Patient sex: M
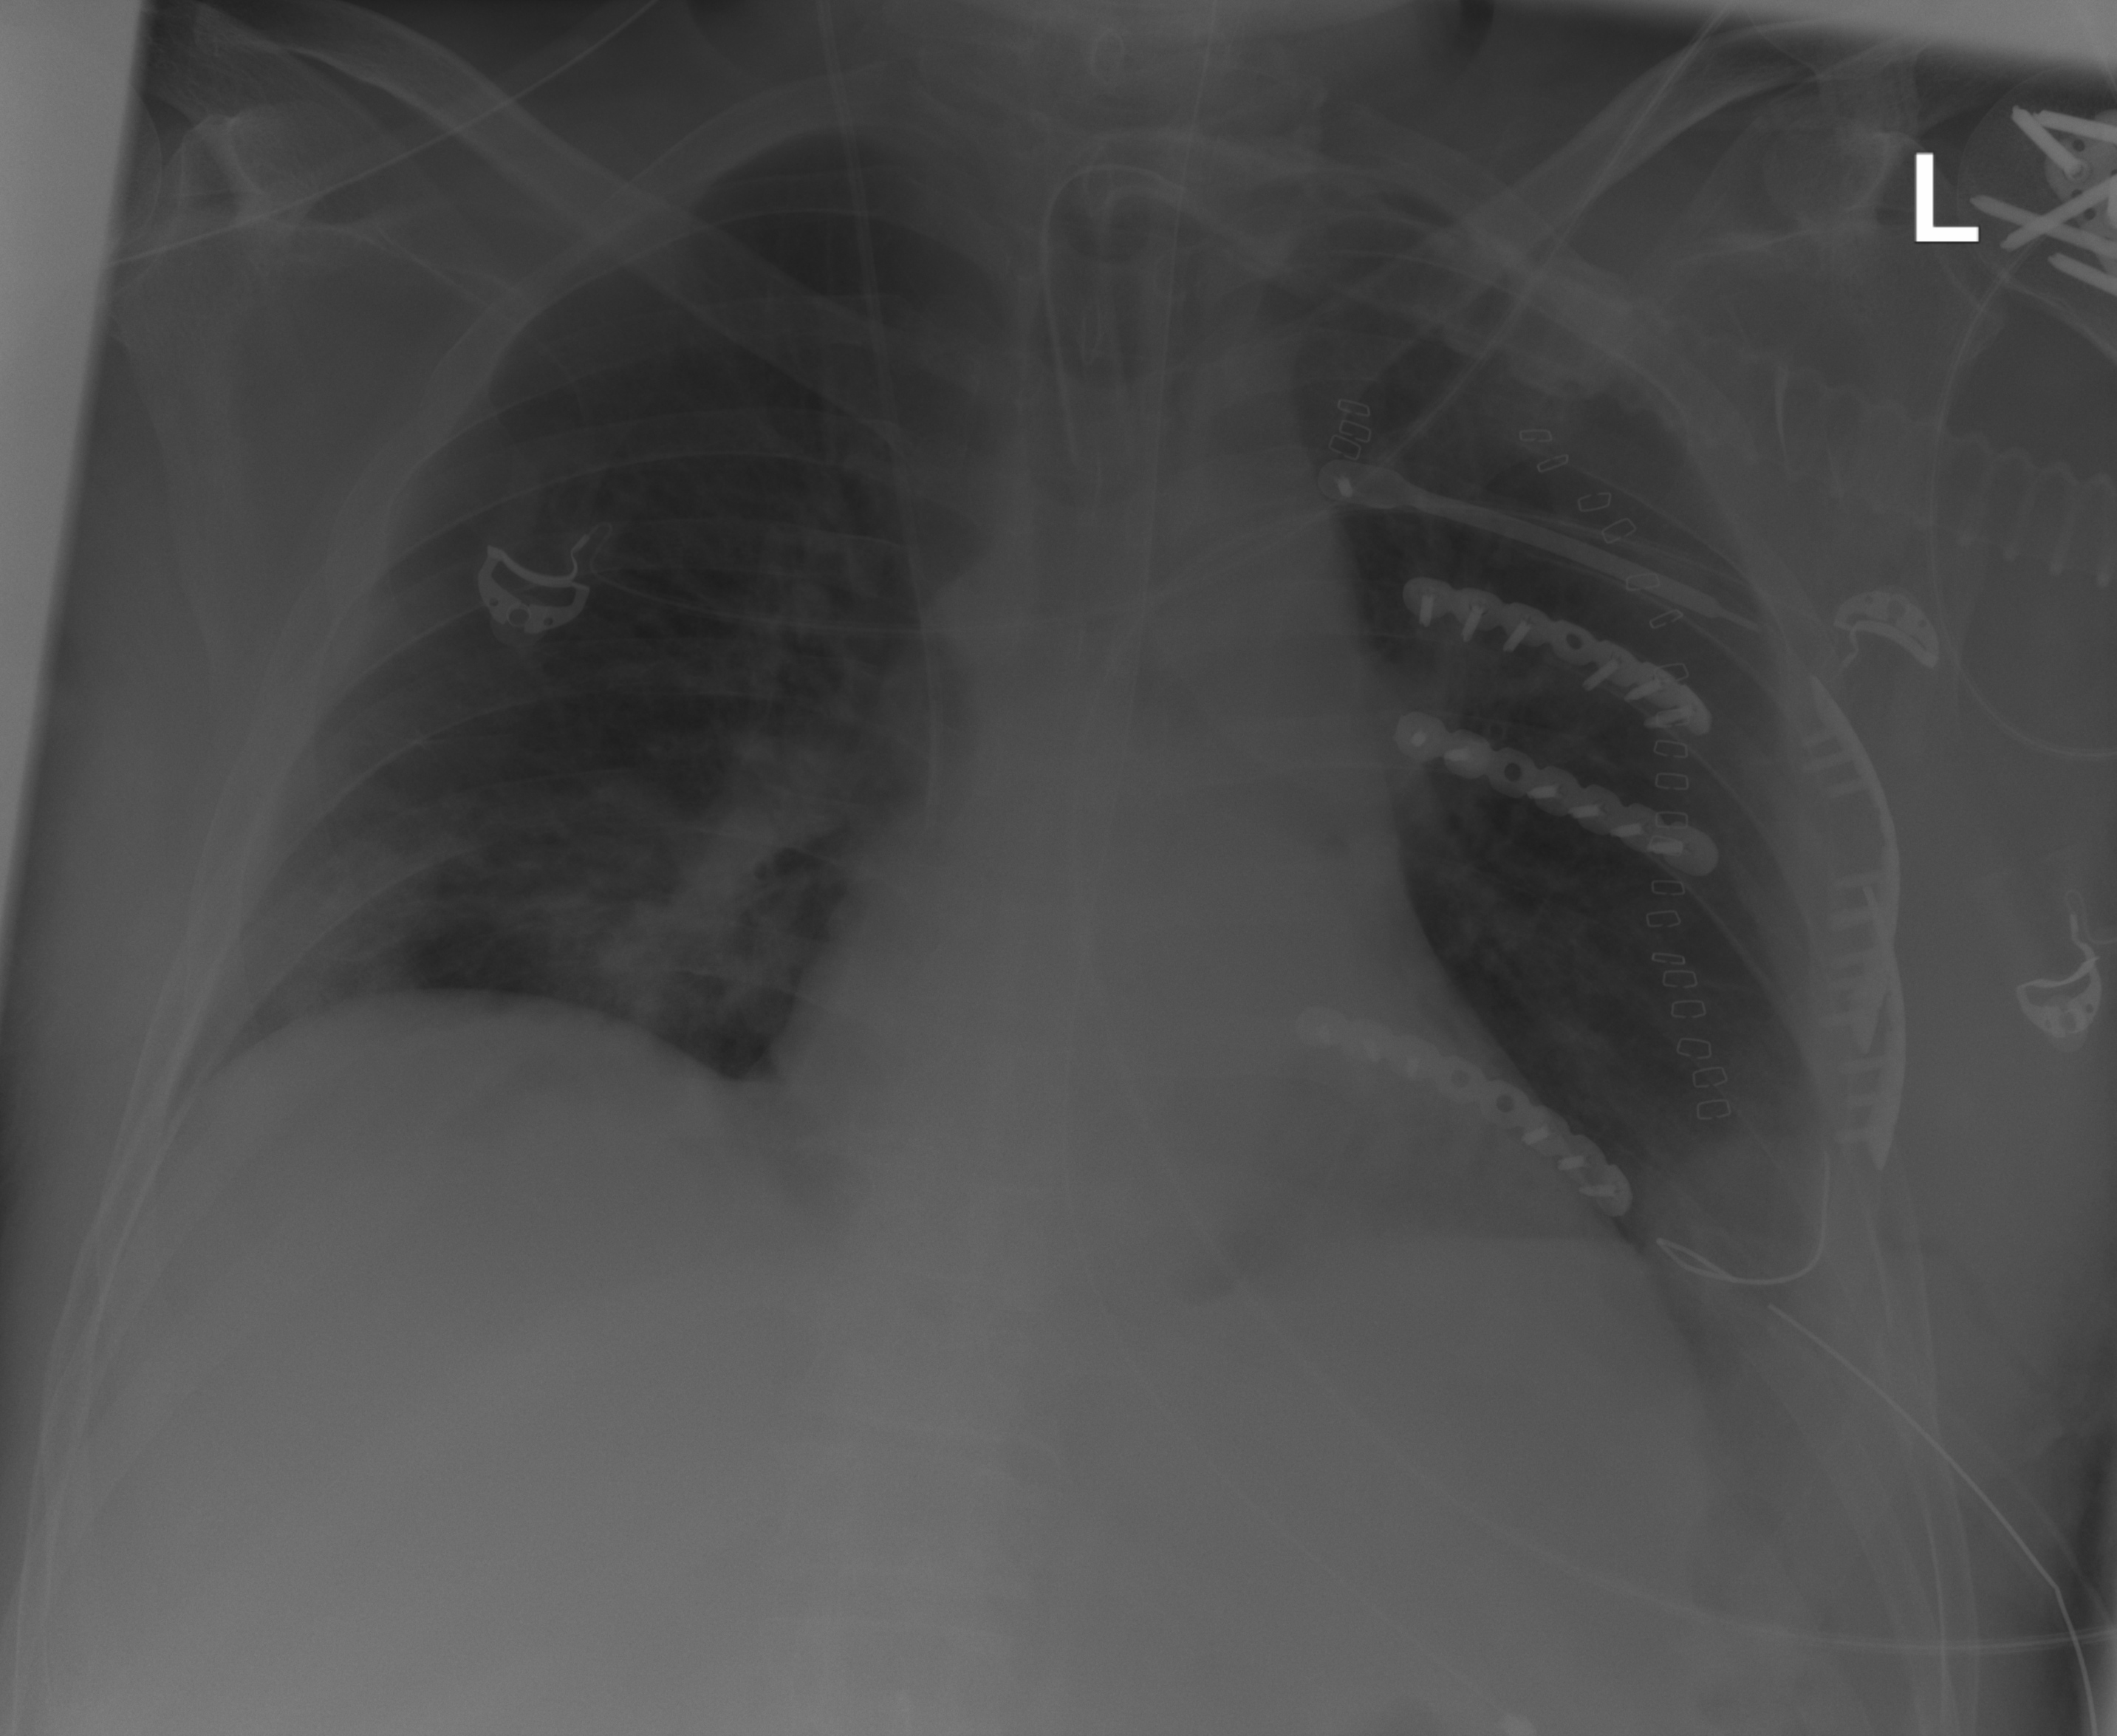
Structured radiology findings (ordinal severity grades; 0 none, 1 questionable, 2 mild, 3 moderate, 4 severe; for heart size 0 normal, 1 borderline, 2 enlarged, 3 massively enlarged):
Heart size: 0
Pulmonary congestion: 1
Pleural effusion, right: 0
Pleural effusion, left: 3
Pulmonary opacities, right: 2
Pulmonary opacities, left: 0
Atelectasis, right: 1
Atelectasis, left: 2